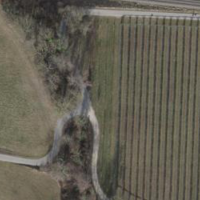
EUNIS habitat code: 40
Species observed at this site:
Juglans regia
Pararge aegeria
Chiasmia clathrata
Circaea lutetiana